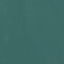
Land use / land cover class: SeaLake